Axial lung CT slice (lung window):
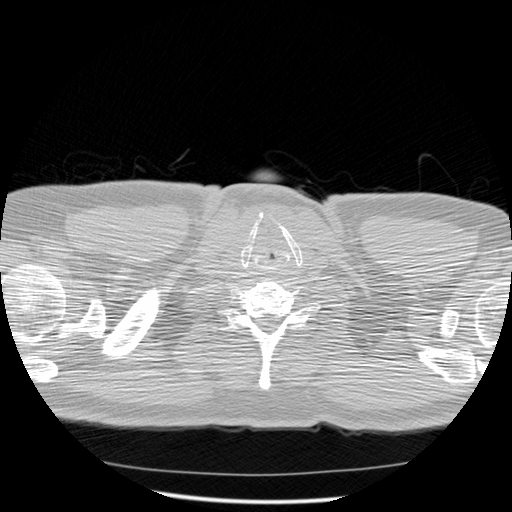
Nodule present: no